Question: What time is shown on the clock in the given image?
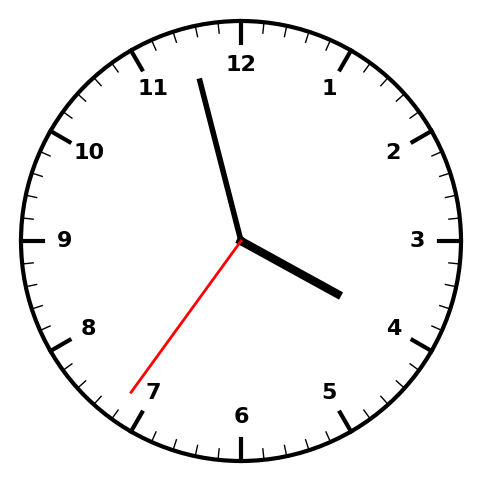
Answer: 03:57:36